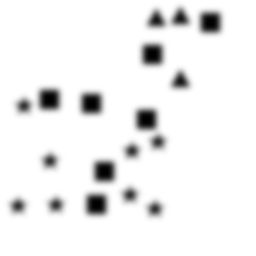
Squares: 7
Triangles: 3
Stars: 8
Total shapes: 18